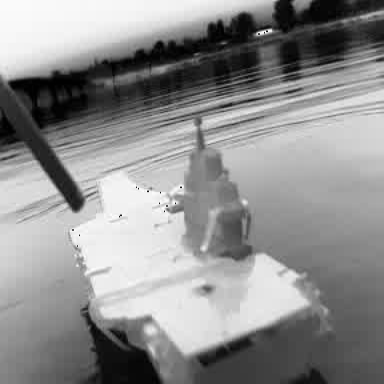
There is a warship in the infrared image.